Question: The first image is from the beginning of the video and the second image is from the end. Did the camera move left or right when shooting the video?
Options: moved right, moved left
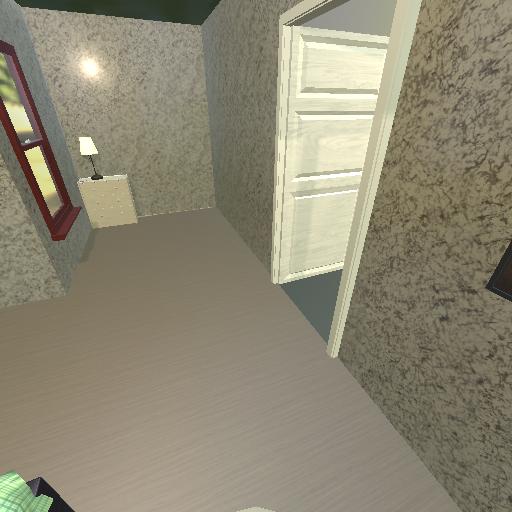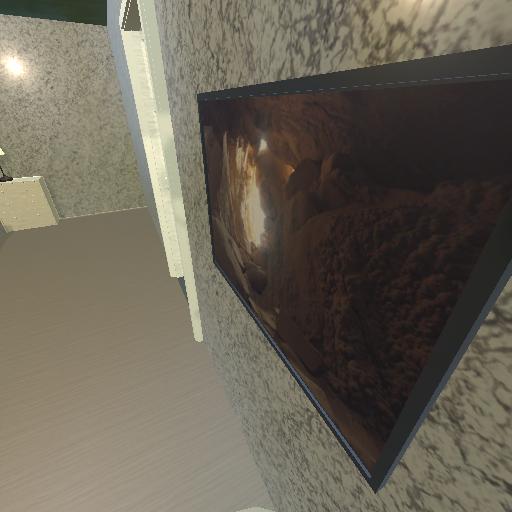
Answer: moved right